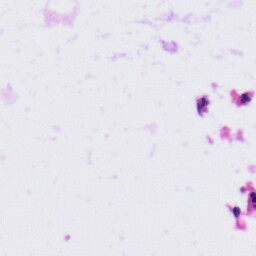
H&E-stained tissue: Tonsil